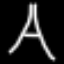
Label: The Eiffel Tower